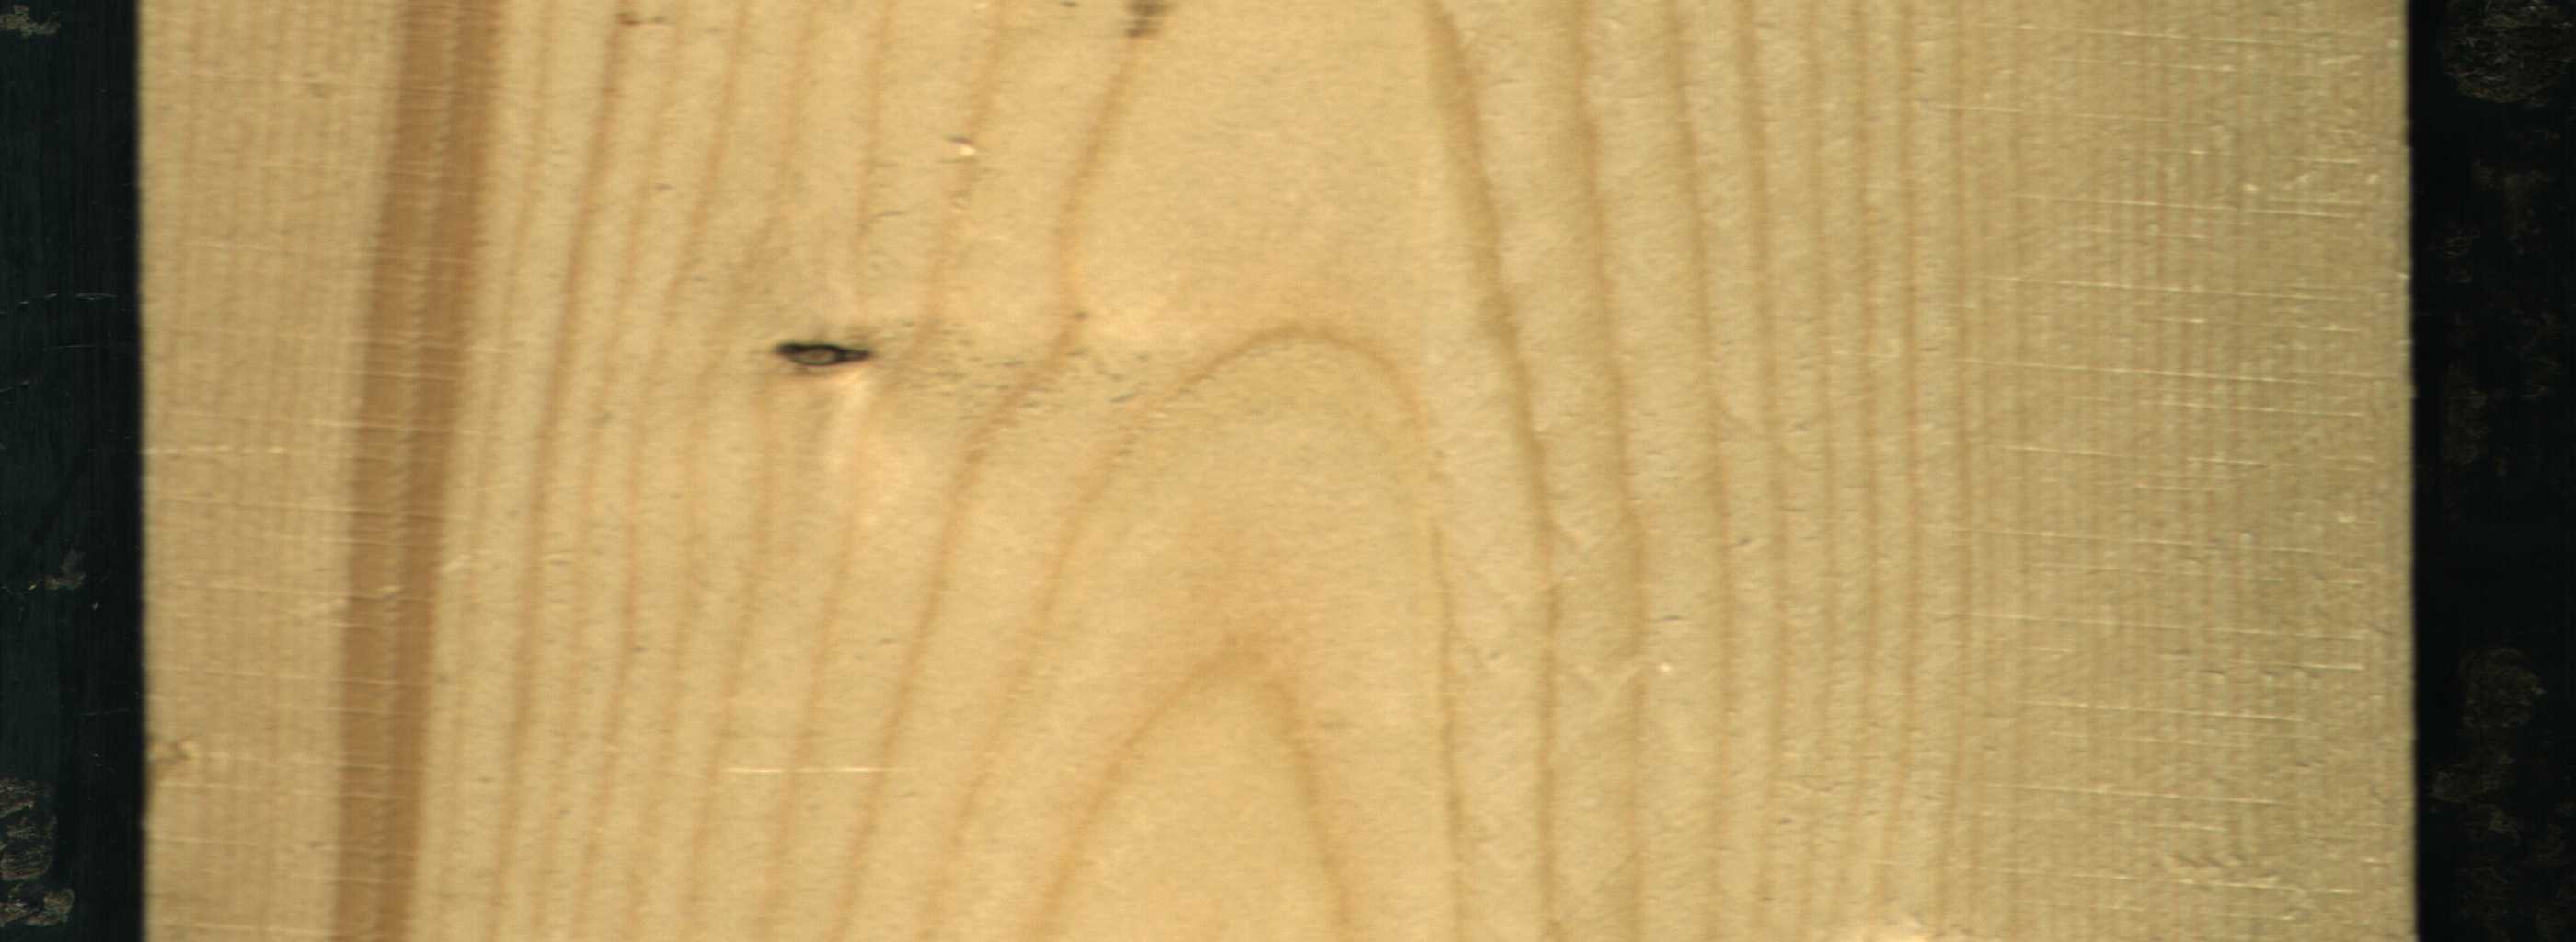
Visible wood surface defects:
Quartzity
Dead_Knot